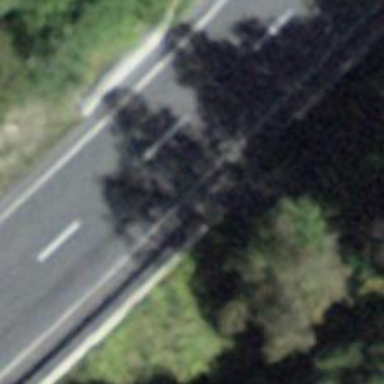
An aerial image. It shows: Bollard barrier.